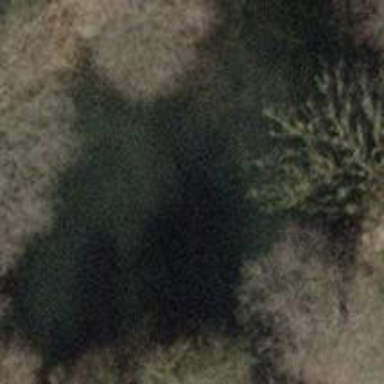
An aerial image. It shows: Pond with natural water.